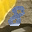
Label: 8